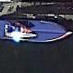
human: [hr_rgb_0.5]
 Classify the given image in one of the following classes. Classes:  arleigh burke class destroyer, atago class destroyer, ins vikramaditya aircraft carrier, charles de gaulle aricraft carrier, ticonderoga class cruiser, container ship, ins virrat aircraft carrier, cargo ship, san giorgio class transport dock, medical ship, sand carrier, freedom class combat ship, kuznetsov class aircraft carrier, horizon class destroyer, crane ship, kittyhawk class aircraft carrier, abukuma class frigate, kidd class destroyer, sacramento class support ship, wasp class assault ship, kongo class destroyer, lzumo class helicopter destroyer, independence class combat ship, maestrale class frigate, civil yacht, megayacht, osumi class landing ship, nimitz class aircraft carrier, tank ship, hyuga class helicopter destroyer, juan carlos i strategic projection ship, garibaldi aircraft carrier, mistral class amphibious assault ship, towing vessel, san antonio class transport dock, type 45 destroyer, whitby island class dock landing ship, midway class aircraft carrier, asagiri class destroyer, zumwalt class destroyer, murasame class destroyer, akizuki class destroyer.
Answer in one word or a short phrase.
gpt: Civil yacht